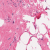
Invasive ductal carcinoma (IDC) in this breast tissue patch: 0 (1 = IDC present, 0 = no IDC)